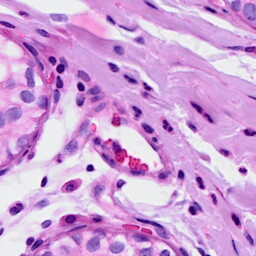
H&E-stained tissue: Breast